Field crop: maize
Growth stage: 2
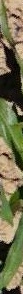
Species: maize